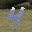
Label: 4